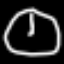
Label: clock